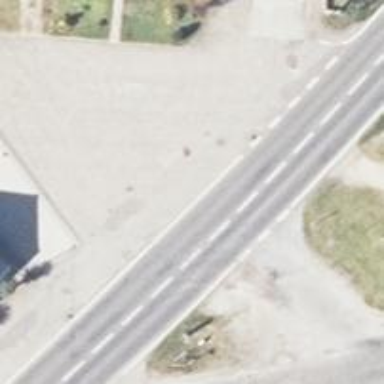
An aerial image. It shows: Primary road with asphalt surface.